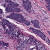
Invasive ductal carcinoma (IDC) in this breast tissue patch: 1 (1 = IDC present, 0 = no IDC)